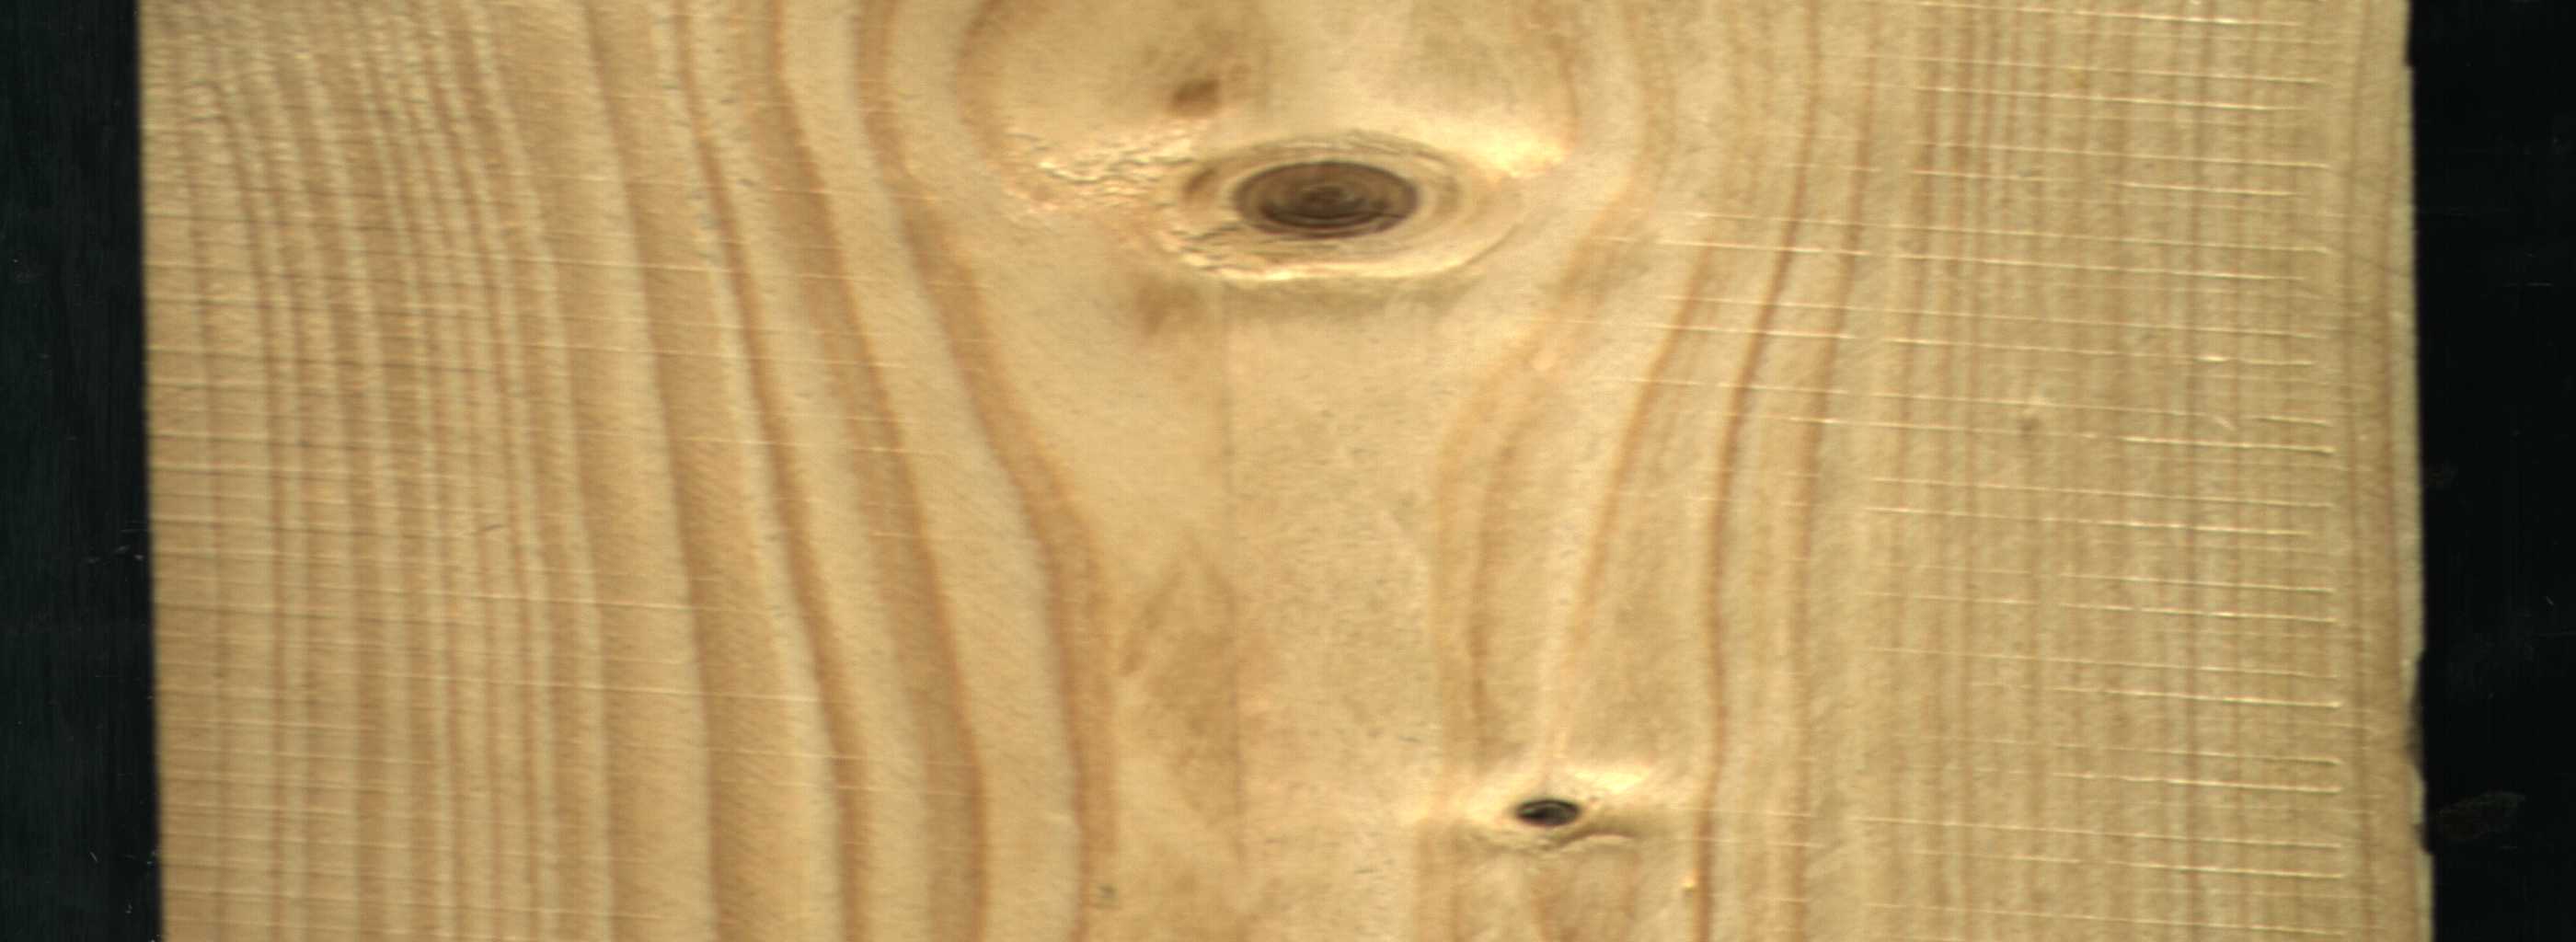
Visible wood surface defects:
Dead_Knot
Live_Knot